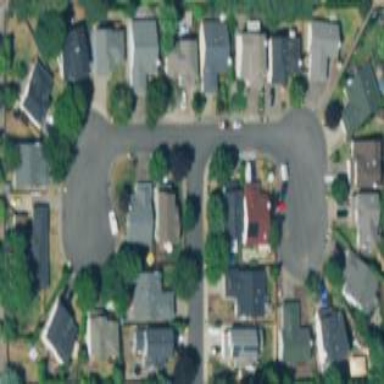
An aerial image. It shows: Residential area consisting of single-family homes.